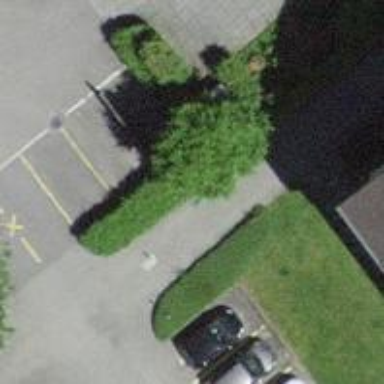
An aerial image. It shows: Service road with bollard barrier.